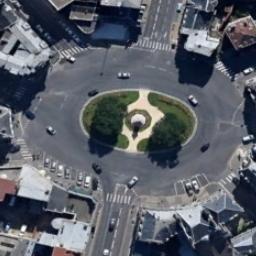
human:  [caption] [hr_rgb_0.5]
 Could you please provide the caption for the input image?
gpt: There are some cars at the roundabout .

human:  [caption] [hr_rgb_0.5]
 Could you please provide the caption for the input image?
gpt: The roundabout is next to buildings .

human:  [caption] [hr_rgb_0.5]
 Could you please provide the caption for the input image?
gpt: The roundabout with some exits and entrances is in the commercial area and some cars are driving on the roundabout .

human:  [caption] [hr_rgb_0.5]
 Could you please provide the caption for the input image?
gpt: There are many bifurcation roads with many moving and waiting vehicles, And many neatly arranged tall buildings and some trees around the roundabout .

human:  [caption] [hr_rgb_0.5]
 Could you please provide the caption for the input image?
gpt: There are some buildings around the roundabout .